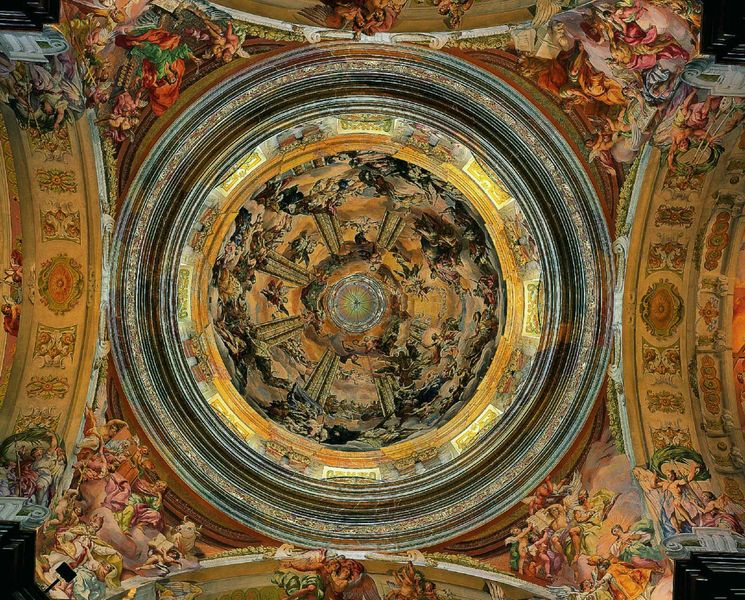
Titel: Kuppelfresko der Stiftskirche von Melk
Künstler: Johann Michael Rottmayr
Standort: Melk, Stiftskirche (EU - AUT)
Schlagwörter: himmel, menschen, licht, säulen, ornament, architektur, rahmen, taube, kirche, gold, decke, kreis, rund, figuren, rundbogen, kuppel, stuck, bögen, zwickel, girlanden, fresken, deckengemälde, fresko, putten, vierung